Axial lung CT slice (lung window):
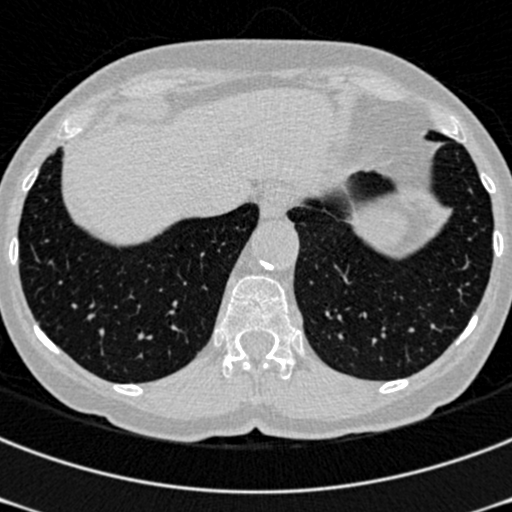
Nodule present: no